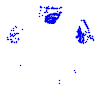
Particle: pion